Question: What i want is the behaviour described <URL>.
Basically i want to group small slices into a larger one. My problem is that the link does this based on what percentage the slices represent in the pie; I want to do this based in values of the series.
In the image below
I want to show all BizDevs as just one bizdev. can any one point me ot the right direction?
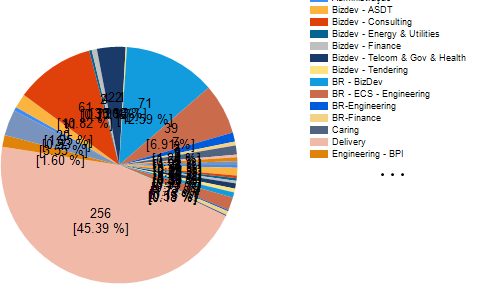
Answer: If you want to group certain categories together, you need to group on an expression that does this and not the base field.
Say I have simplified data like:

Which gives a chart as you'd expect:

In the category group we need to update the value and the value:

Set the expression to:
'''
=IIf(Fields!MyGroup.Value Like "BizDev*", "BizDev", Fields!MyGroup.Value)
'''
i.e. if the group name starts with , put these in the same group.
These will now be grouped together: